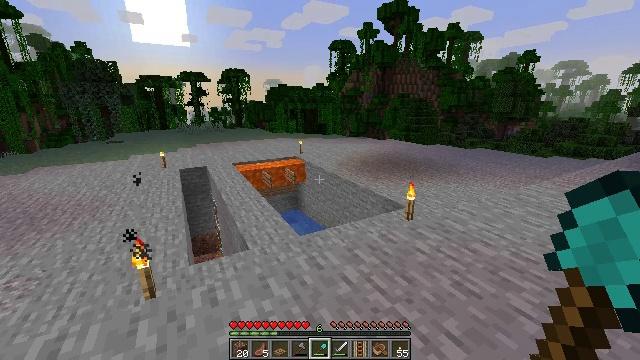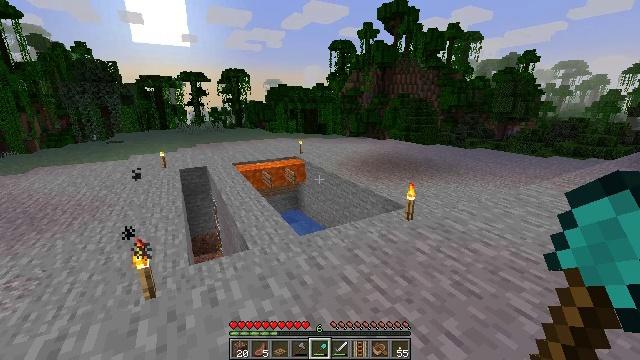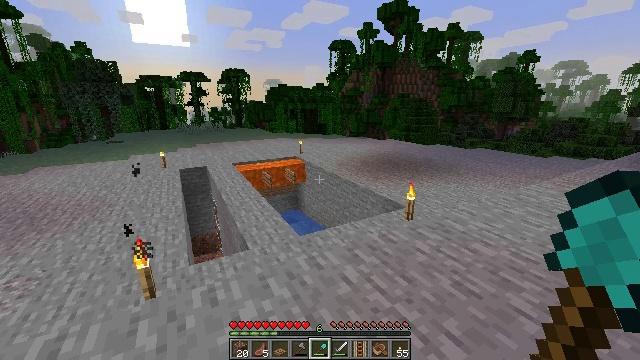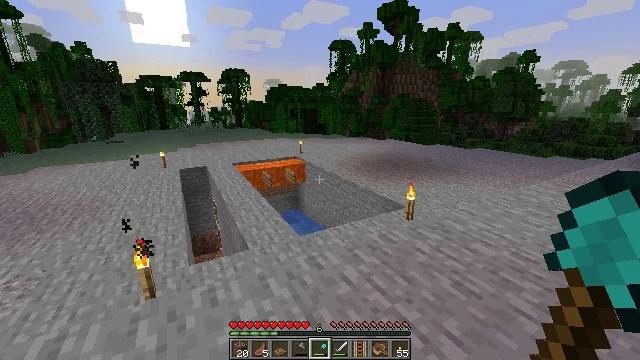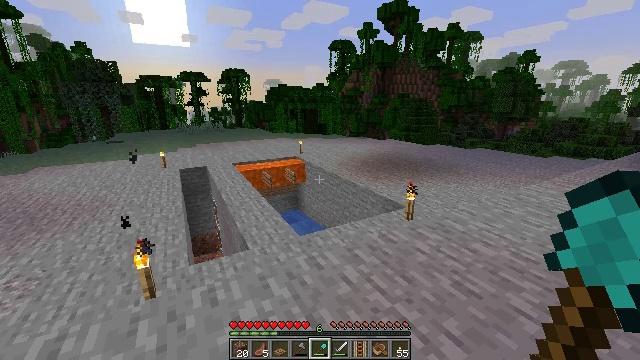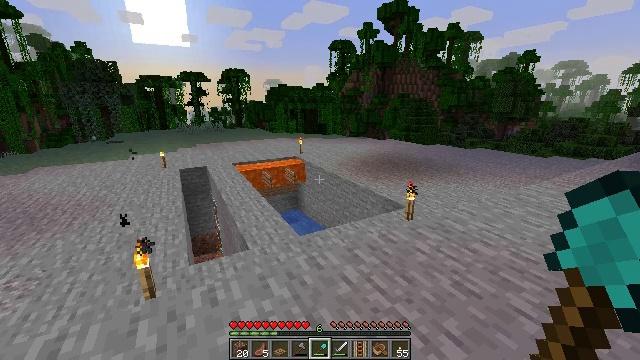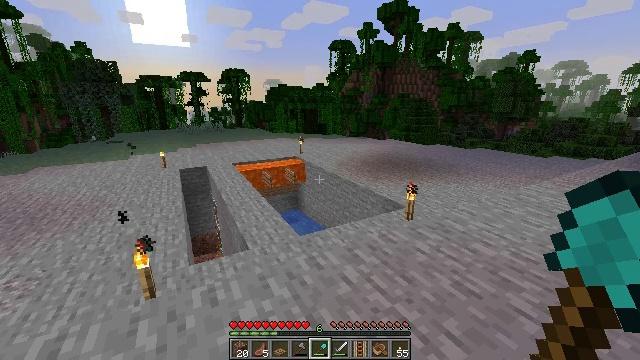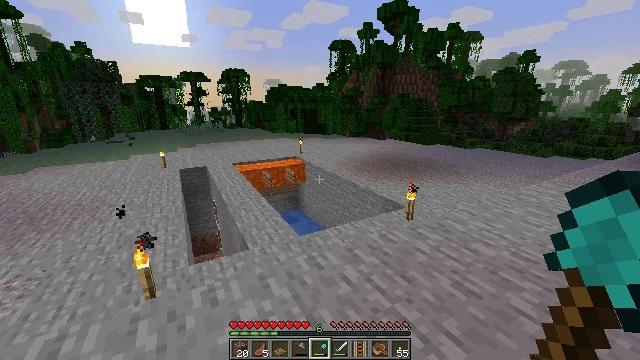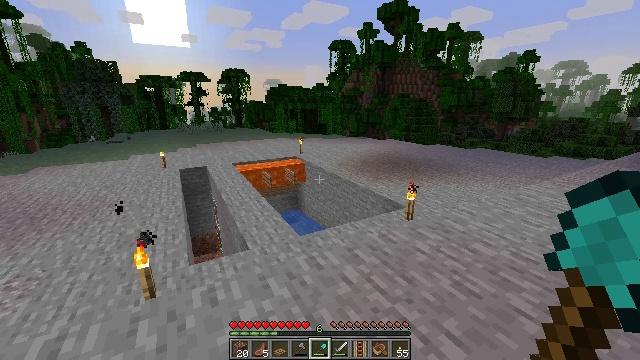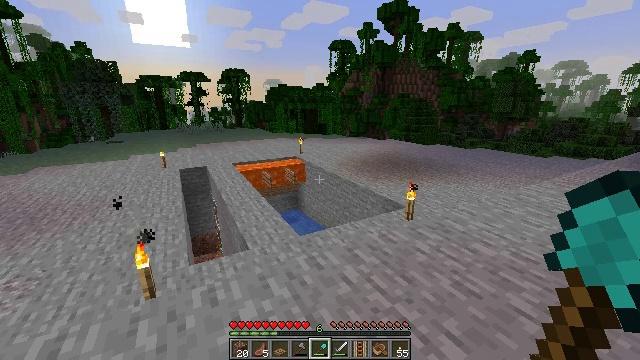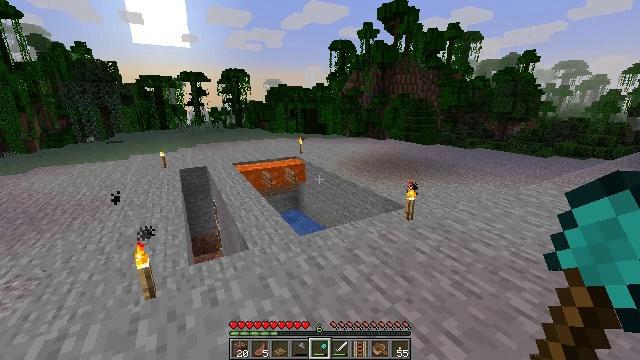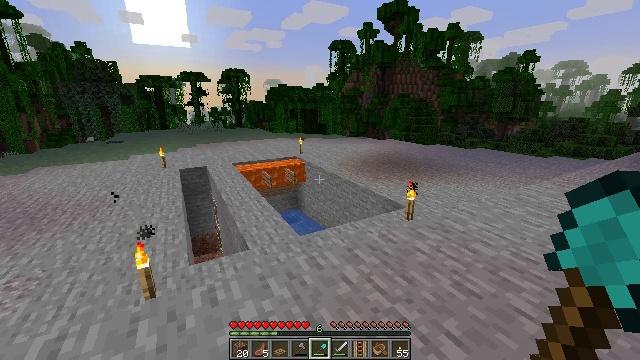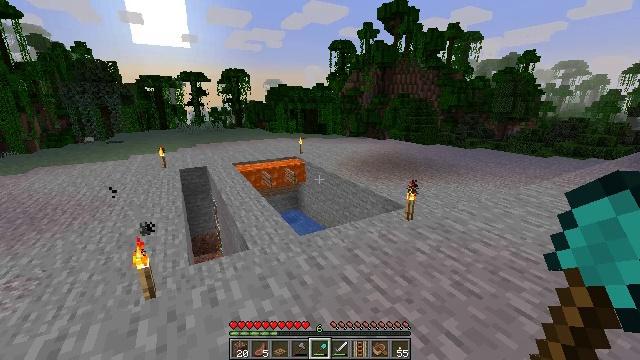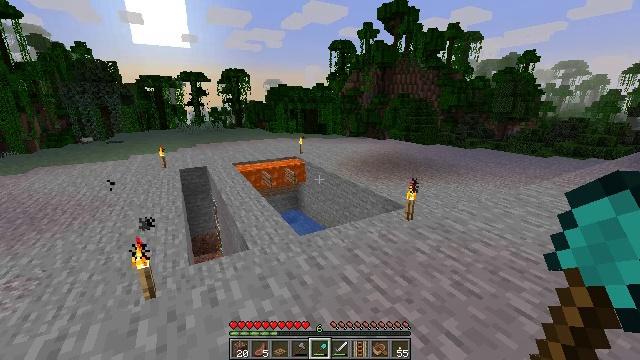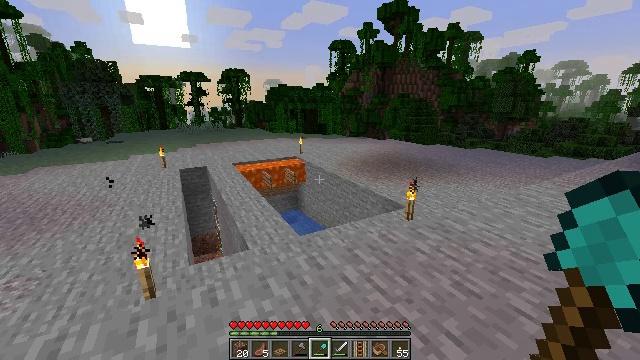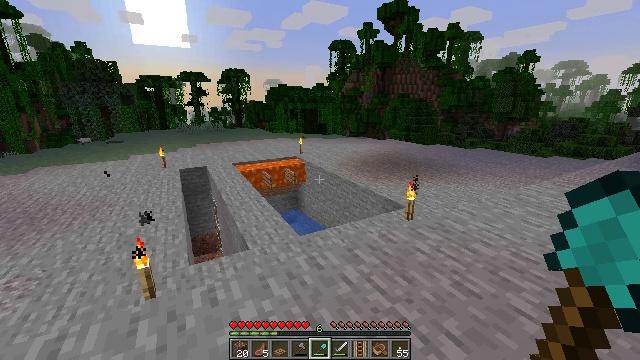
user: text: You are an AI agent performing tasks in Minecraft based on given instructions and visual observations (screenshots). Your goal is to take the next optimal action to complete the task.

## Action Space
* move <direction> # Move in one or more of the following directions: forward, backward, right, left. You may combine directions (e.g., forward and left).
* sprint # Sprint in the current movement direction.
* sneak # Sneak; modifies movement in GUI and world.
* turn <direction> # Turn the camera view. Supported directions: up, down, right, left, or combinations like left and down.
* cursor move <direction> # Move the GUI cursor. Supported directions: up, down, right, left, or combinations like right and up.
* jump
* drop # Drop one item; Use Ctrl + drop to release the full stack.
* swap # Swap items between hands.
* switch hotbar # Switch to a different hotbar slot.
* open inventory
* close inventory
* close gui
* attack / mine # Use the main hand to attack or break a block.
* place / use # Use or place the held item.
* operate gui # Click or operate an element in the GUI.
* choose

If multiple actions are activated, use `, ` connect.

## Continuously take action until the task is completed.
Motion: motion action
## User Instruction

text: Harvest the poppy flower.
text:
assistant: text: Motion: no_op
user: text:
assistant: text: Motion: no_op
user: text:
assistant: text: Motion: no_op
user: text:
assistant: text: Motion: no_op
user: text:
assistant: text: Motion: no_op
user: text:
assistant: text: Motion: no_op
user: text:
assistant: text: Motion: no_op
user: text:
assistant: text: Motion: no_op
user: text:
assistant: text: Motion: no_op
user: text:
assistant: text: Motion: no_op
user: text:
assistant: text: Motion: no_op
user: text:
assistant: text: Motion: no_op
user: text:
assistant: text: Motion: no_op
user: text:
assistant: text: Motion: no_op
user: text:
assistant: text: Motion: no_op
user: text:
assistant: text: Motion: no_op
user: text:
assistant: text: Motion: no_op
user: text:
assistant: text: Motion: no_op
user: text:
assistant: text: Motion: no_op
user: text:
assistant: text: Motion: no_op
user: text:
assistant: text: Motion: no_op
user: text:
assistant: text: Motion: no_op
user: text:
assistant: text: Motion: no_op
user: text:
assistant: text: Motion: no_op
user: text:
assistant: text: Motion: no_op
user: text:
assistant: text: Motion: no_op
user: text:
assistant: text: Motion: no_op
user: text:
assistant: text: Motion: no_op
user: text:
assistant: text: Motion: no_op
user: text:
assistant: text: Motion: no_op